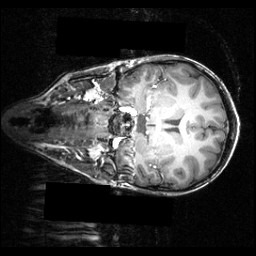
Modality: T1w
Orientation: coronal
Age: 12
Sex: female
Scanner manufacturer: siemens
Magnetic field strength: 3.951 T
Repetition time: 1.5 s
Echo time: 0.00335 s